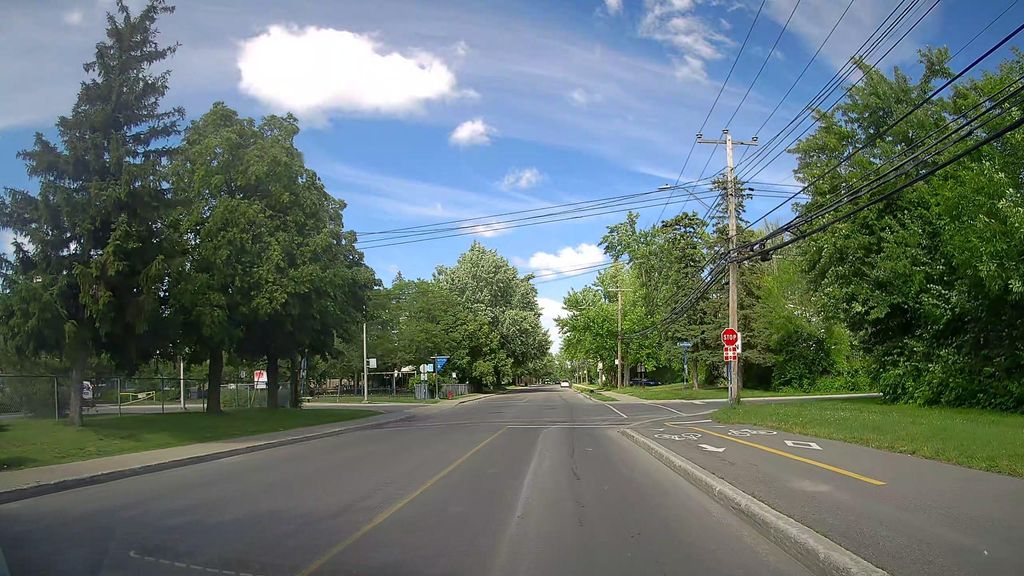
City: montreal